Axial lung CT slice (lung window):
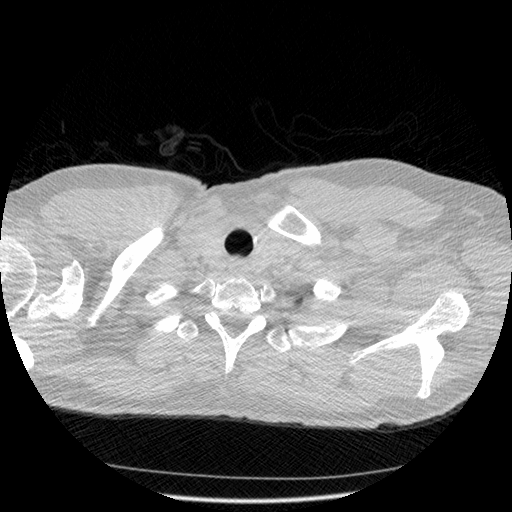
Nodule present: no